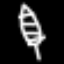
Label: leaf